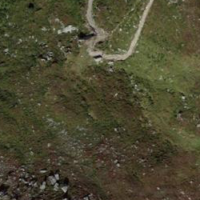
EUNIS habitat code: 26
Species observed at this site:
Doronicum grandiflorum